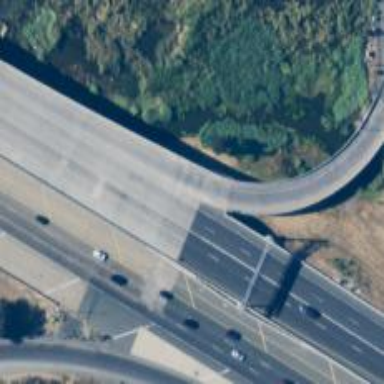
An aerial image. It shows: Motorway link bridge.